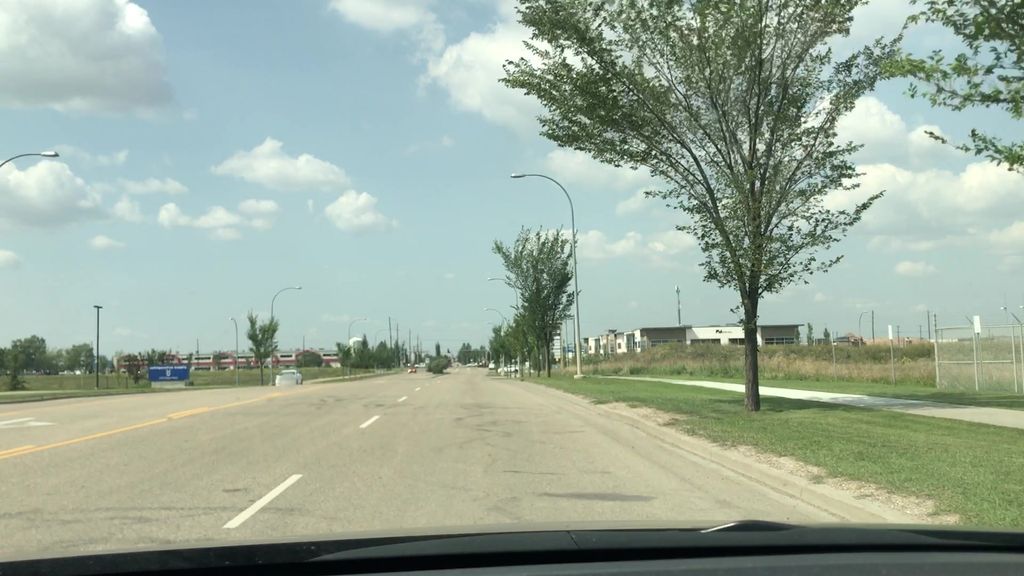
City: edmonton